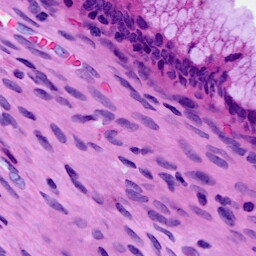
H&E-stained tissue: Cervix